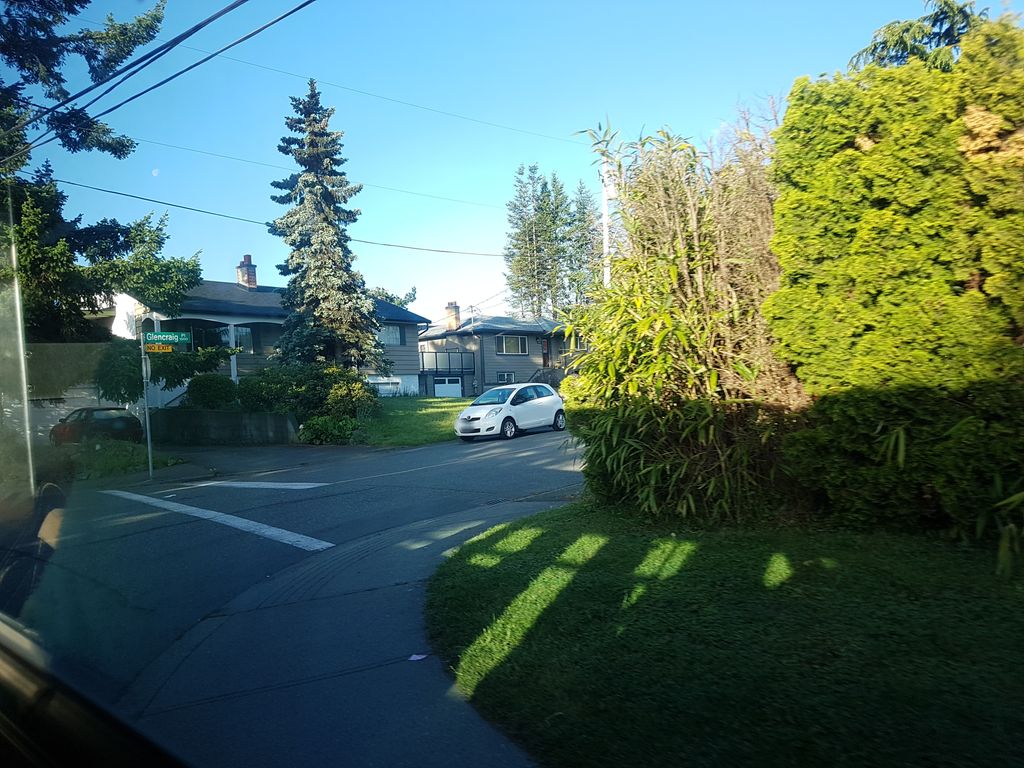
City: victoria